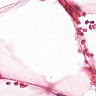
Metastatic tissue present: no